Question: ---
I wanna align my six div objects, which are basicly boxes, into three rows.
(picture i draw to demonstrate >
I'm really clueless how i should align my boxes, so that they come ento these rows.
Right now, it's just one long horizontal line.
I'll post my code here :)
HTML:
'''
<div class="boxbox">
<div id="newsb">
<img class="bottom" src="news/newsbutton.png" />
<img class="topi" src="news/news2.png" />
</div>
<div id="billetb">
<img class="bottom" src="news/billetbutton.png" />
<img class="topi" src="news/billetbutton2.png" />
</div>
<div id="infob">
<img class="bottom" src="news/infobutton.png" />
<img src="news/infobutton2.png" width="250" height="150" class="topi" />
</div>
<div id="kontak">
<img class="bottom" src="news/kontakt.png" />
<img class="topi" src="news/kontakt2.png" />
</div>
<div id="log">
<img class="bottom" src="news/loginbutton.png" />
<img class="topi" src="news/login2.png" />
</div>
<div id="cf4a">
<img class="bottomi" src="news/sponsor/KS.png" />
<img class="topi" src="news/sponsor/SS.png" />
<img class="bottomi" src="news/sponsor/ES.png" />
<img class="topi" src="news/sponsor/CM.png" />
</div>
</div>
'''
CSS:
This is basicly just hover over animations, it'll be way to long to post here. Please write if you will need my CSS.
Any help would be greatly appreciated!
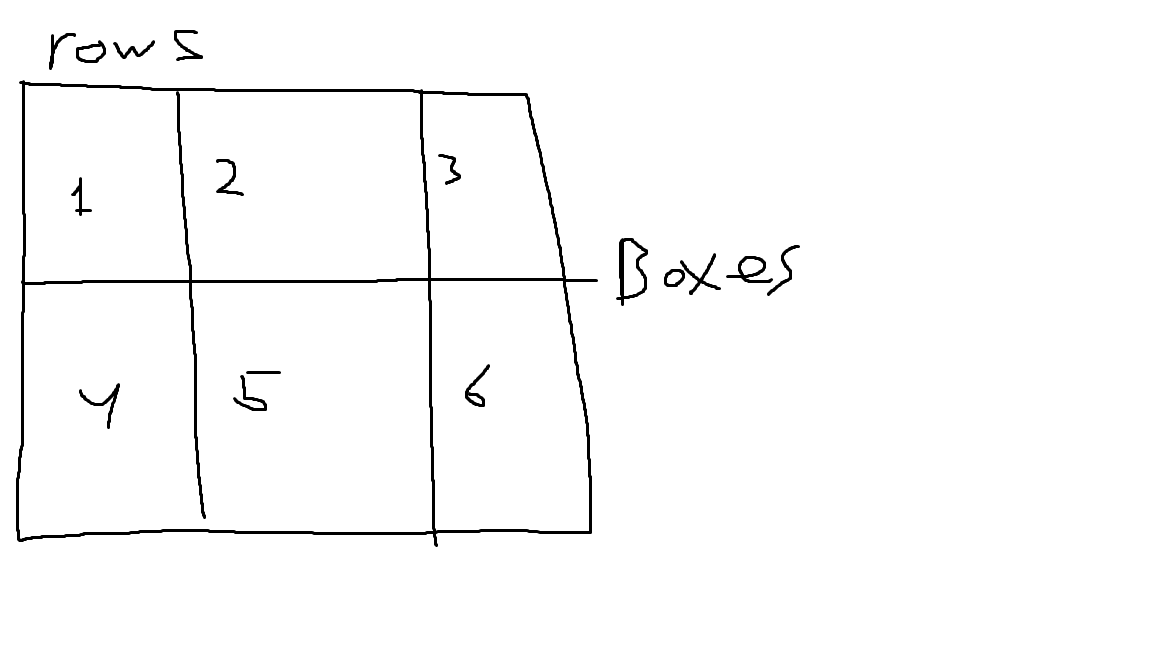
Answer: According to the picture, here's the code:
<URL>
'''
<div class="boxbox">
<div class="row">
<div id="newsb">
<img class="bottom" src="news/newsbutton.png" />
<img class="topi" src="news/news2.png" />
</div>
<div id="billetb">
<img class="bottom" src="news/billetbutton.png" />
<img class="topi" src="news/billetbutton2.png" />
</div>
<div id="infob">
<img class="bottom" src="news/infobutton.png" />
<img src="news/infobutton2.png" width="250" height="150" class="topi" />
</div>
</div>
<div class="row">
<div id="kontak">
<img class="bottom" src="news/kontakt.png" />
<img class="topi" src="news/kontakt2.png" />
</div>
<div id="log">
<img class="bottom" src="news/loginbutton.png" />
<img class="topi" src="news/login2.png" />
</div>
<div id="cf4a">
<img class="bottomi" src="news/sponsor/KS.png" />
<img class="topi" src="news/sponsor/SS.png" />
<img class="bottomi" src="news/sponsor/ES.png" />
<img class="topi" src="news/sponsor/CM.png" />
</div>
</div>
</div>
'''
'''
.row{
display:block;
}
.row div{
display:inline;
}
'''